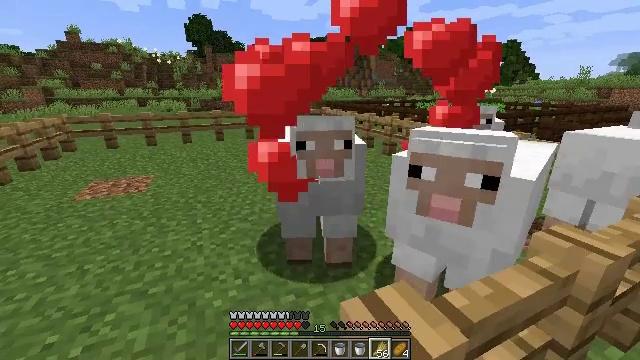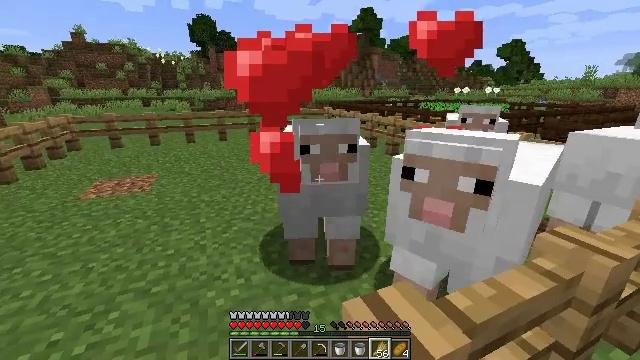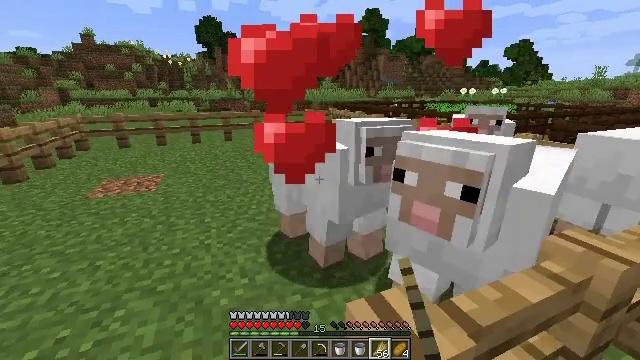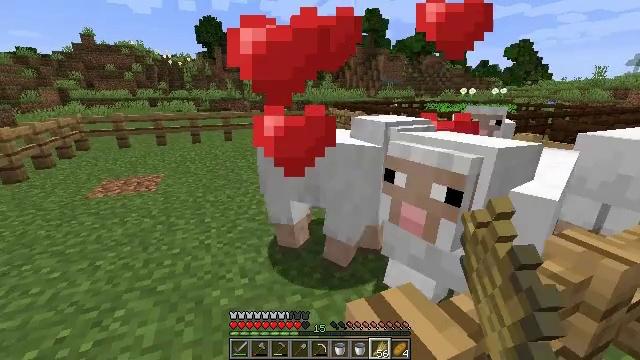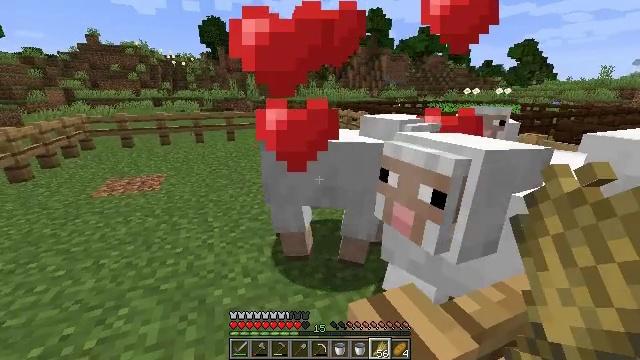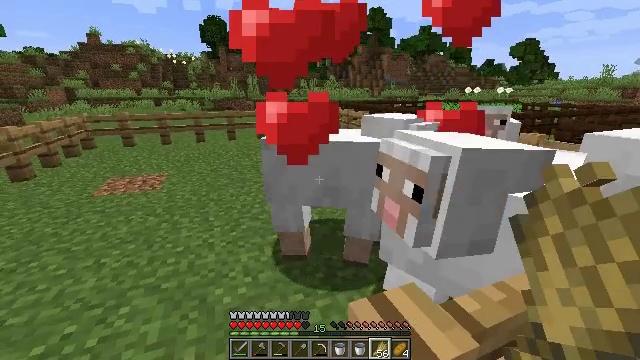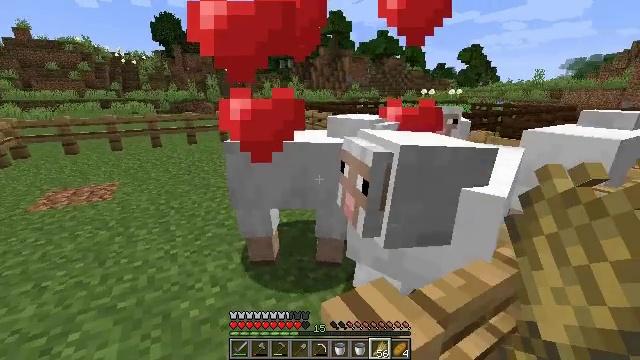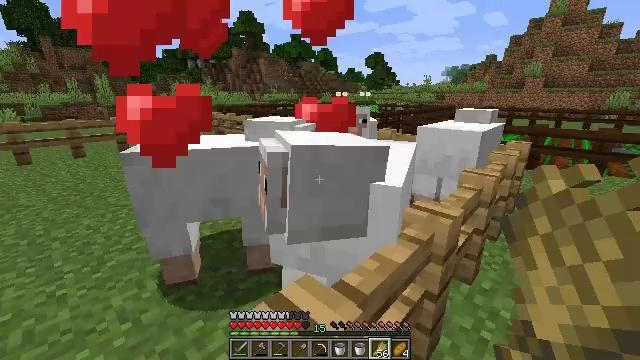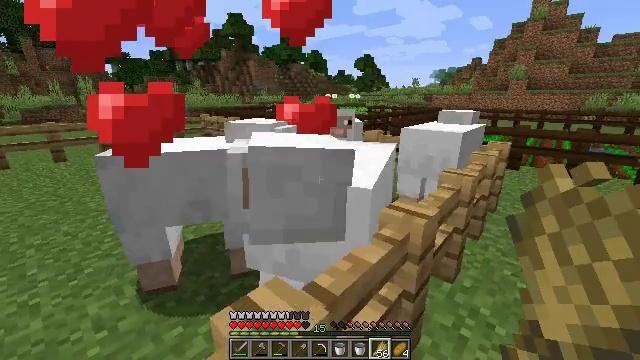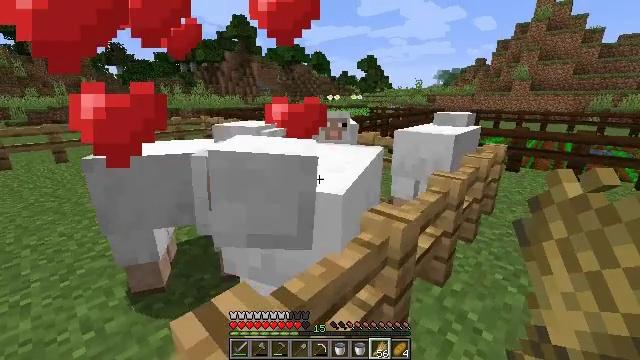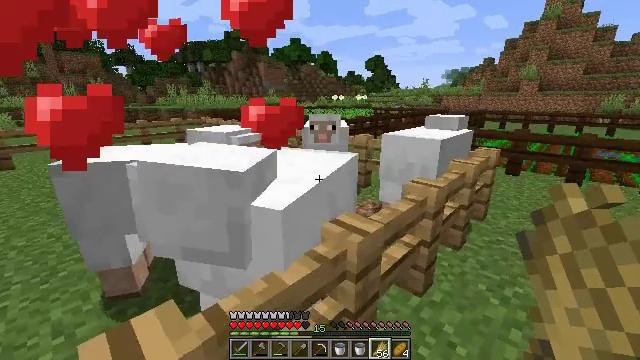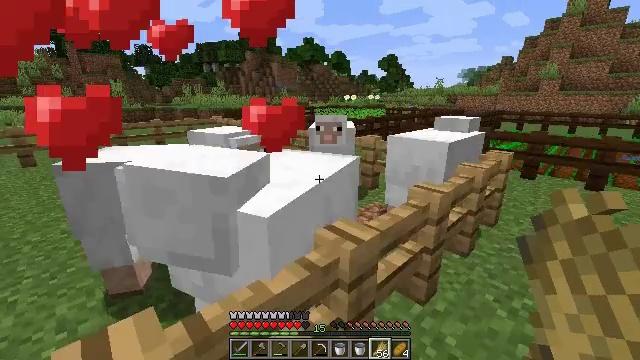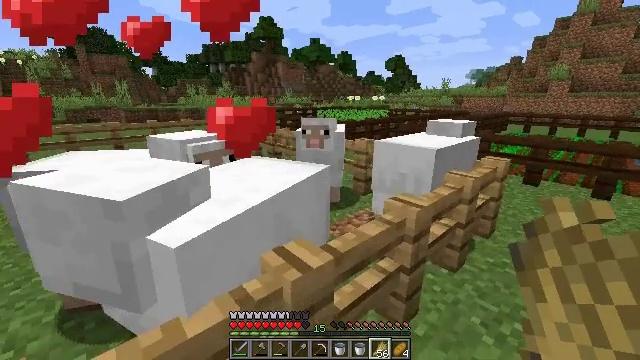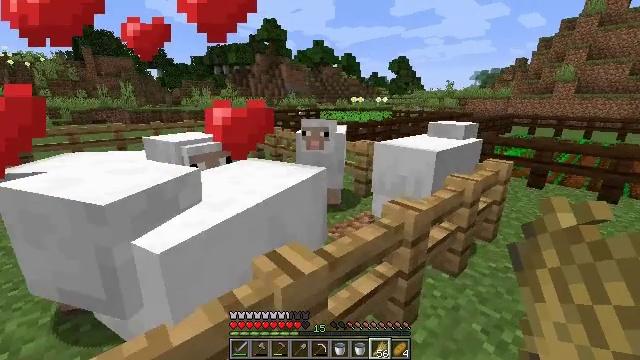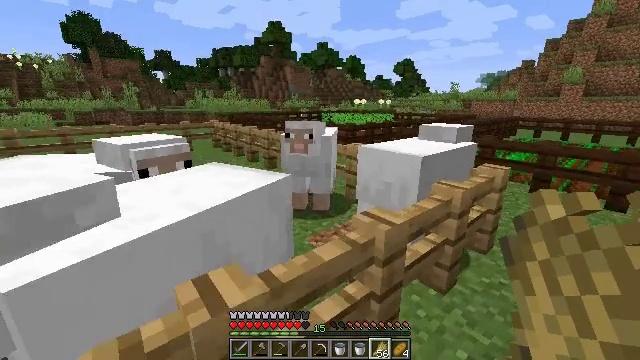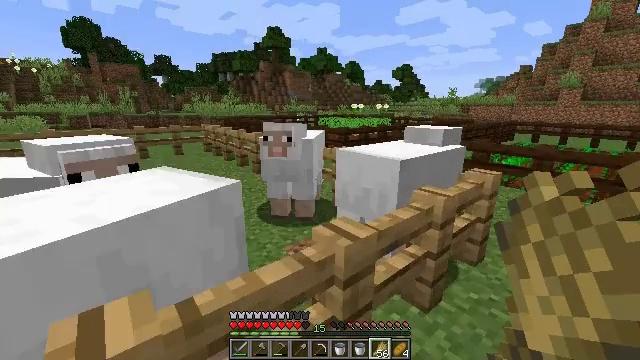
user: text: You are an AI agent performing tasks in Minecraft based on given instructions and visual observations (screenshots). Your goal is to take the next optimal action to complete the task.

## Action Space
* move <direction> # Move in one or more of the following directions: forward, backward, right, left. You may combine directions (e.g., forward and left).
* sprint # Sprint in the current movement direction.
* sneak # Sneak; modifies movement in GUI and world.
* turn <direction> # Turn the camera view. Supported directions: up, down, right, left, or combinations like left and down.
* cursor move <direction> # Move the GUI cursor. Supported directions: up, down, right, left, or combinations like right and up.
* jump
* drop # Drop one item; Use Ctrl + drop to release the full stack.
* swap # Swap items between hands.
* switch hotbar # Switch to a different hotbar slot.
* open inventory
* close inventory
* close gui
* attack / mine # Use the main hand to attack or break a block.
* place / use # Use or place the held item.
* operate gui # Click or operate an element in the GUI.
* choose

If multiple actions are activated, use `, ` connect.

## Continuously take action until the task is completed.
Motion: motion action
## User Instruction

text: Use the crafting table to make bread from wheat.
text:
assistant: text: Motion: no_op
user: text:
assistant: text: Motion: turn left, use / place
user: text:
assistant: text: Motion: use / place
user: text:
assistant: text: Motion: use / place
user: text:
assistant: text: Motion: no_op
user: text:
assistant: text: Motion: turn right
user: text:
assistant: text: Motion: move right, turn right
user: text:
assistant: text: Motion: move right, turn right
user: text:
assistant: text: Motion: move right
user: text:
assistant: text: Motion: move forward and move right, turn left
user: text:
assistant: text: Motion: move forward and move right, turn left
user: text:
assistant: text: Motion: move forward and move right, turn left
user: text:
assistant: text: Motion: move forward and move right, use / place
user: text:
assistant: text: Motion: move forward and move right, turn left, use / place
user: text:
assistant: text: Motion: move forward and move right
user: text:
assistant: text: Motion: move forward
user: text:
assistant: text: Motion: move forward, turn right
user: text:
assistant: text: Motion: move forward, turn right, use / place
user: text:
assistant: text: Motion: use / place
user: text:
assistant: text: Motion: no_op
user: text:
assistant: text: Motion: no_op
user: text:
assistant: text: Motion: use / place
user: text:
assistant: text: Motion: use / place
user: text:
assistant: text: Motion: turn left and down, use / place
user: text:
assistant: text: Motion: turn left and down
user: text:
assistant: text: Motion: turn left and down
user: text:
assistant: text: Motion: turn left and down
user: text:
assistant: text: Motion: turn left and down
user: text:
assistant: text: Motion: turn left and down
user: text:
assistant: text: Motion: turn left